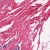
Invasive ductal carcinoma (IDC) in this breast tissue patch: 0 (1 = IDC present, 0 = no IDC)